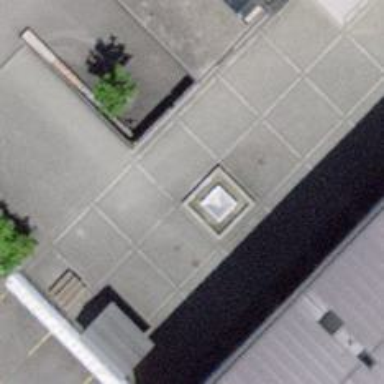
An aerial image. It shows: Beautiful fountain.